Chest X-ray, PA view. Patient: 22 years old, sex M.
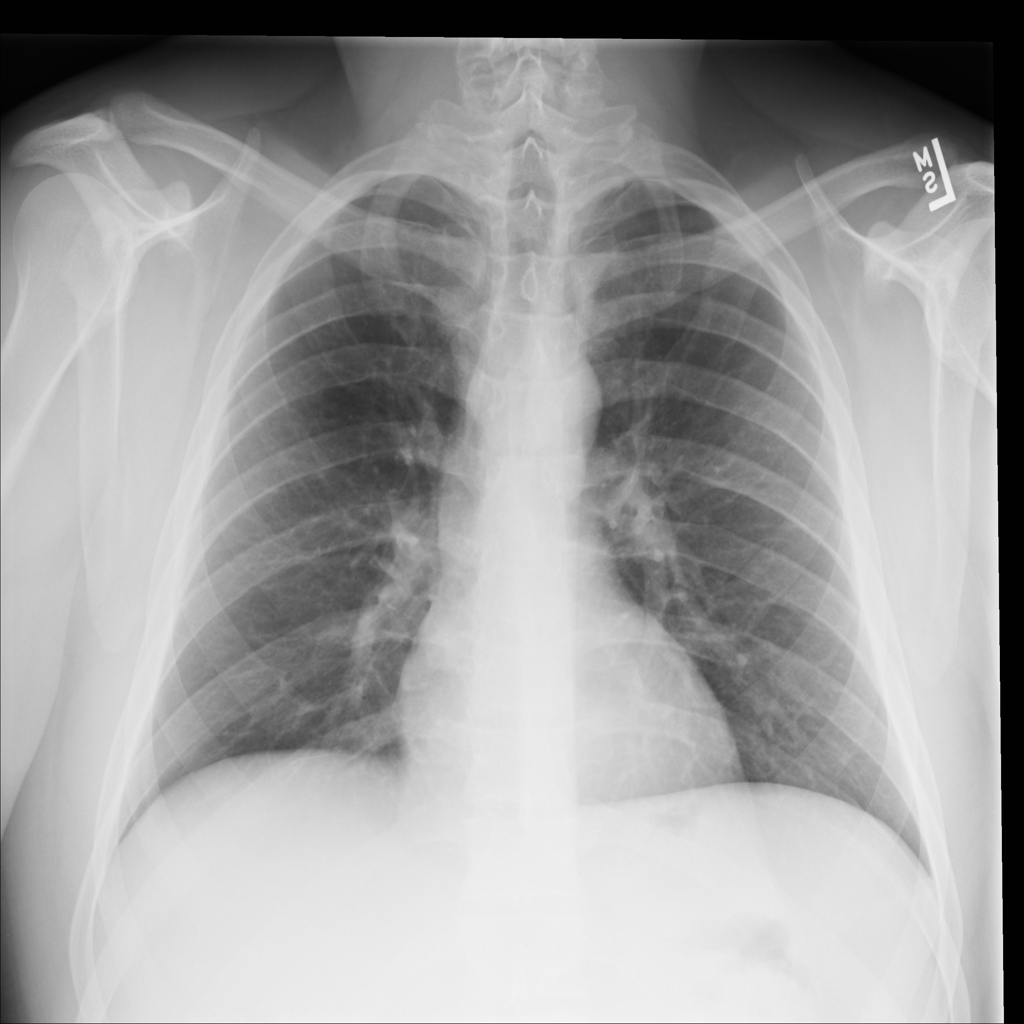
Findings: No Finding